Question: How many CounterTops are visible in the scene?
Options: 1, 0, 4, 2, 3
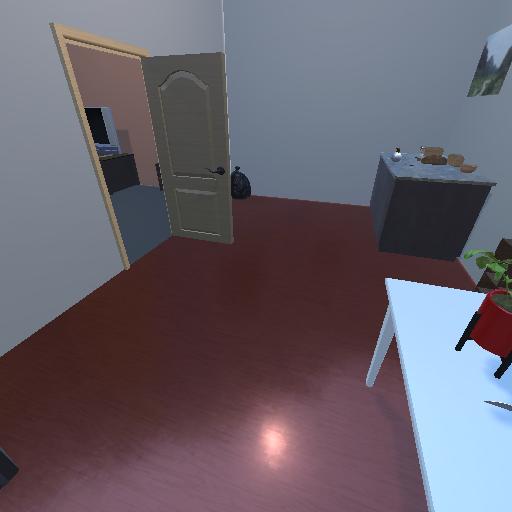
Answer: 1